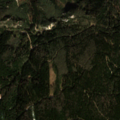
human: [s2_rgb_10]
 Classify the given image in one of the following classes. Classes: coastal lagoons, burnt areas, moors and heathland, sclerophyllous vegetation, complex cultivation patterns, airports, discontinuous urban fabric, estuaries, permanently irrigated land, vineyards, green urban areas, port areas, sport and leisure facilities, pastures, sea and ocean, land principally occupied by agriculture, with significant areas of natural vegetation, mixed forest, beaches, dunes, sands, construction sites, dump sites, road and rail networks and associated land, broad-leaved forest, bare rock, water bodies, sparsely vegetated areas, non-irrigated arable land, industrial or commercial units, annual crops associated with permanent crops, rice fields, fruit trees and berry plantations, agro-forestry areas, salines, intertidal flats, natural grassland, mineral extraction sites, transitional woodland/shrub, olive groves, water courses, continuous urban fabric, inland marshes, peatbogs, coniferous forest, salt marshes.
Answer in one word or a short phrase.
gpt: coniferous forest, mixed forest